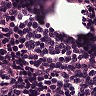
Metastatic tissue present: no